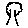
Label: tree